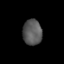
Tissue: lung
Cell type: Pericytes
Senescence score: 0.5399
Nuclear area (px): 481
Mean DAPI intensity: 88.69